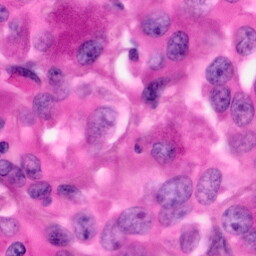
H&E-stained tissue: Pancreatic